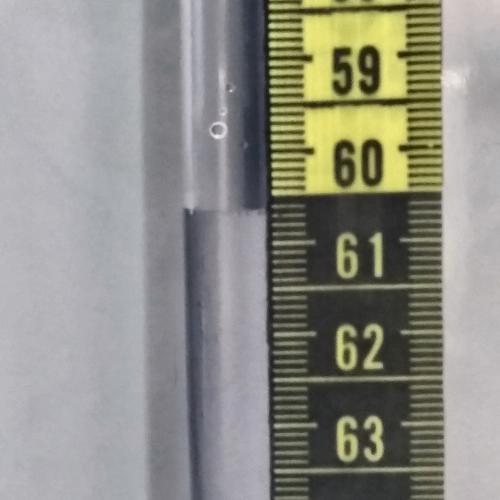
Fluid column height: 60.6 cm